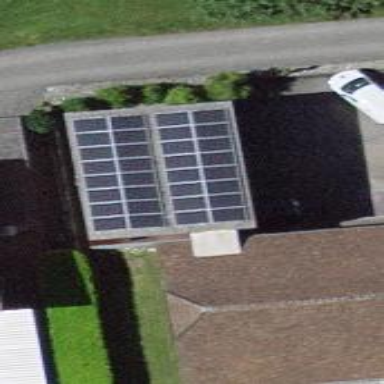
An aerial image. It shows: Solar power generator using photovoltaic method with solar photovoltaic panel types.